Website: macys
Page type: customer-info-address
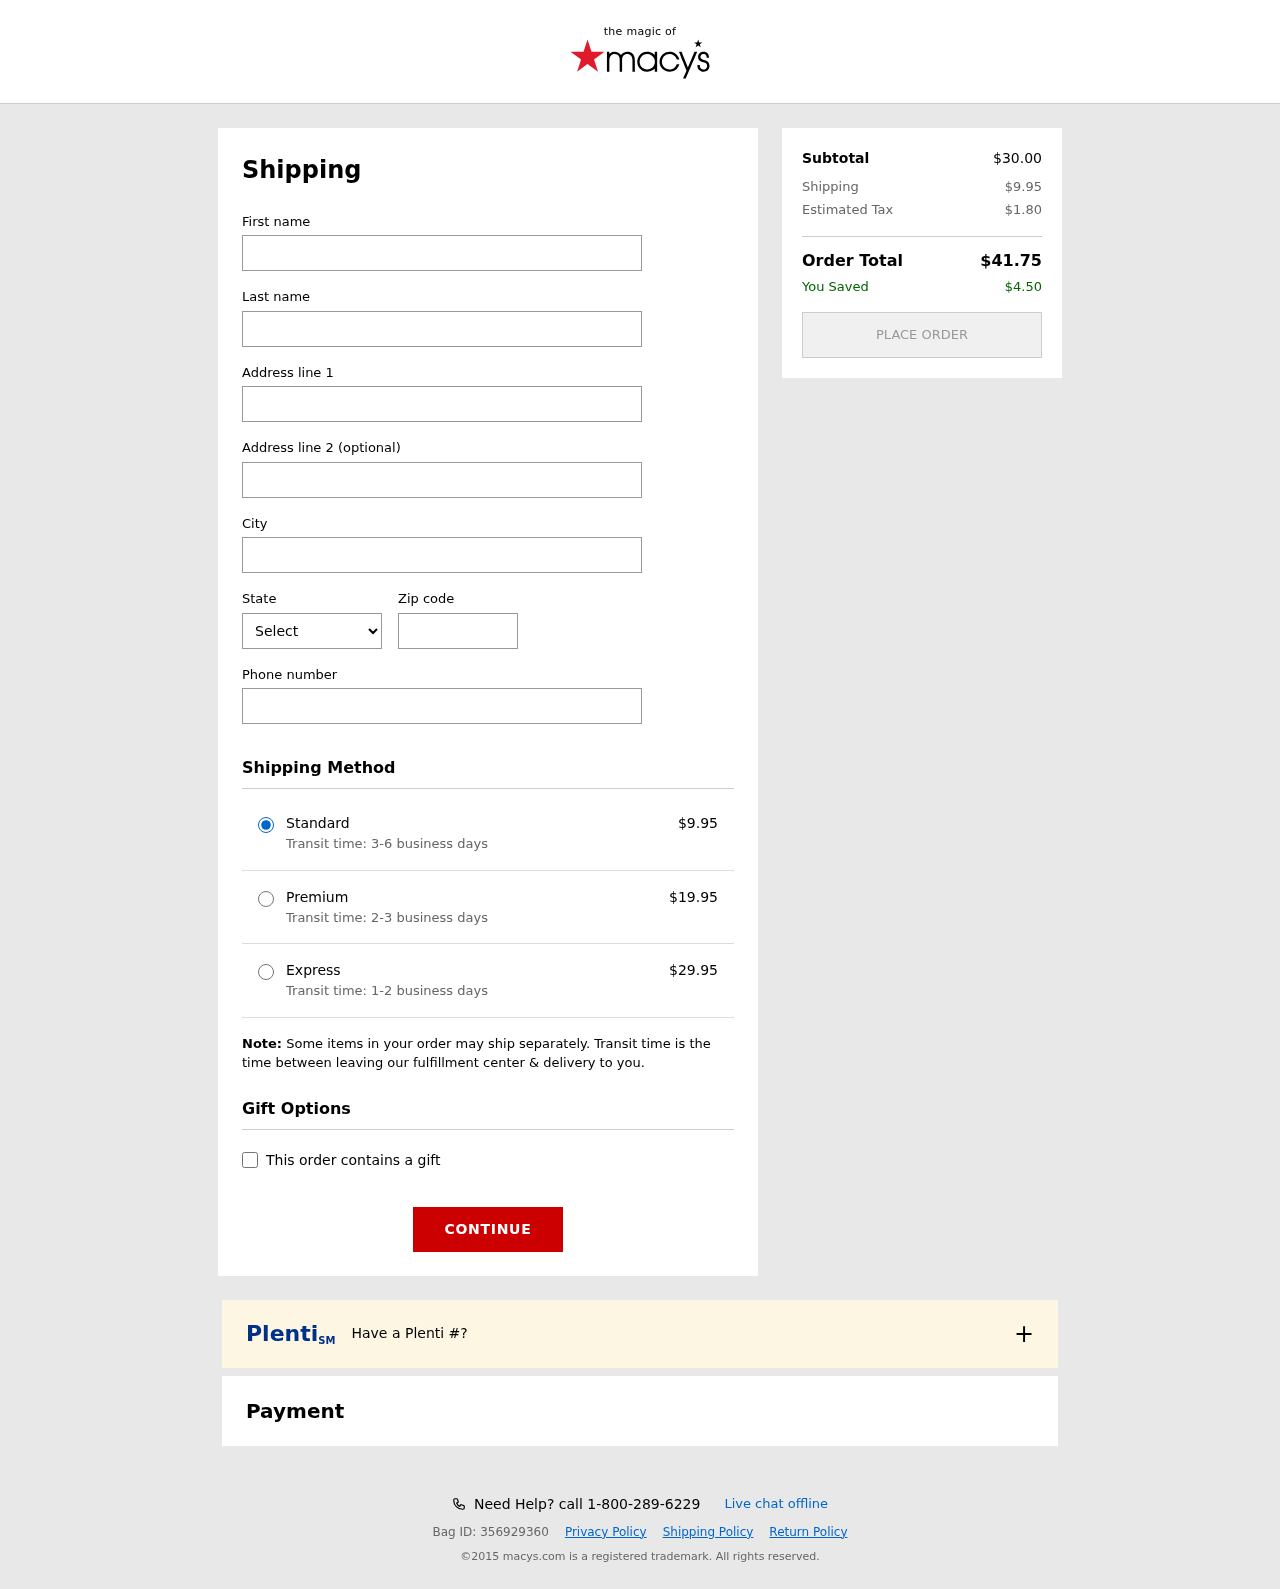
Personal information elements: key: PII_CITY
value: Lake Jessica
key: PII_FIRSTNAME
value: Colleen
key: PII_LASTNAME
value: Flowers
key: PII_PHONE
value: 3037196472
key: PII_POSTCODE
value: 11847
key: PII_STATE_ABBR
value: AR
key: PII_STREET
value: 503 Sarah Plaza
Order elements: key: ORDER_SHIPPING_COST
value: $9.95
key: ORDER_SHIPPING_COST_PREMIUM
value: $19.95
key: ORDER_SHIPPING_COST_EXPRESS
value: $29.95
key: ORDER_SUBTOTAL
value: $30.00
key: ORDER_TAX
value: $1.80
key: ORDER_TOTAL
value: $41.75
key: ORDER_SAVINGS
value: $4.50